Question: I've gotten stuck on how to code the css for these inverted curvy tabs that were supplied by a design agency.

see here: <URL>
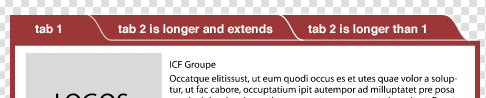
Answer: added example with 'hover state'.
I created a demo how I would do it:
## jsBin demo
- - <URL>'li'- 'li''hover'- 'a'
Done that you can have wide and wider links and your template will do the work!
and this CSS:
'''
ul#nav{
height:26px;
background:#A15049;
border-bottom:1px solid #fff;
}
ul#nav li{
position:relative;
background:transparent url(http://img401.imageshack.us/img401/258/bg2d.png) no-repeat right top;
height:26px;
display:inline;
float:left;
padding:0 25px 0 5px;
z-index:1;
}
ul#nav li a{
padding-left:24px;
margin-left:-24px;
height:26px;
display:block;
color:#fff;
}
ul#nav li:hover{
z-index:0;
background: url(http://img401.imageshack.us/img401/258/bg2d.png) no-repeat right -26px;
}
ul#nav li:hover a{
background:#CE392C;
}
'''